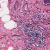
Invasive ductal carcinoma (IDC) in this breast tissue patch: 0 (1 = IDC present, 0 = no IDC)